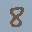
Label: 8